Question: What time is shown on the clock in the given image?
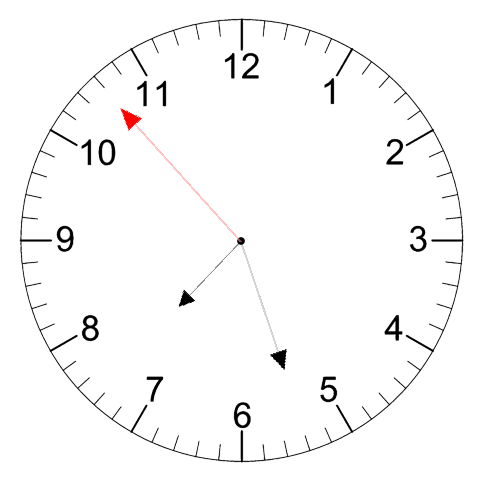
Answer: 07:26:53